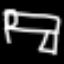
Label: bed